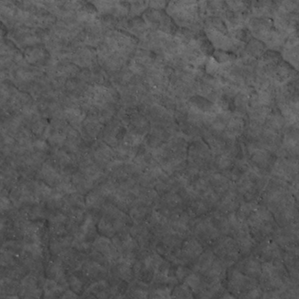
Label: non_frost